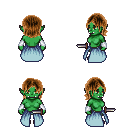
a pixel art fantasy rpg character, female body template, orc, green skin, overskirt, teal pants, brown long bangs hairstyle, white cloth bracers, dagger, four views (front, back, left, right), 2x2 character sprite sheet, small pixel art, hard edges, no anti-aliasing